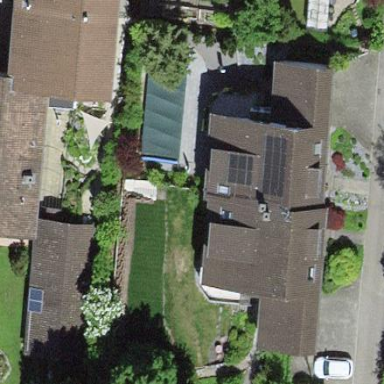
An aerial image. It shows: Semi-detached house.